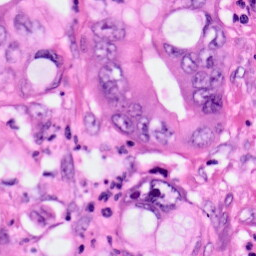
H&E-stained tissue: Pancreatic